Aerial crown-view tile of a tropical tree (Barro Colorado Island, Panama), acquired 20250317:
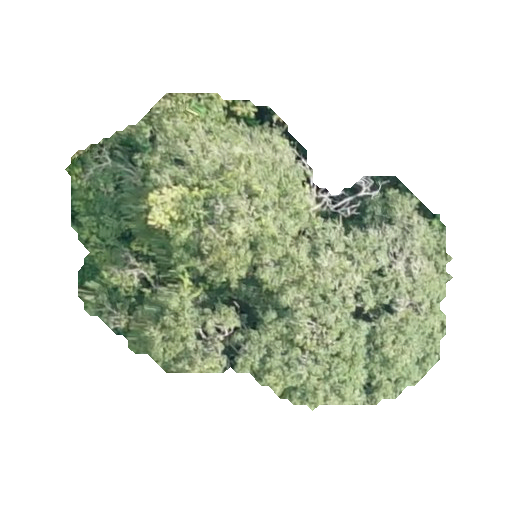
Species: Handroanthus guayacan
GBIF accepted scientific name: Handroanthus guayacan
Crown area: 125.751 m²